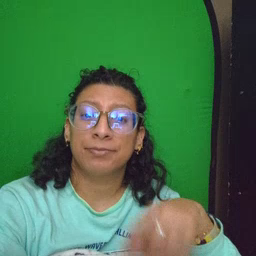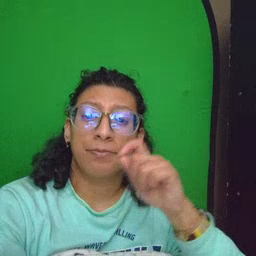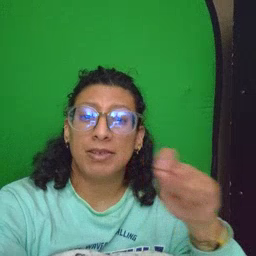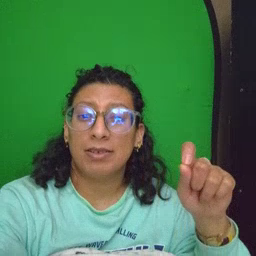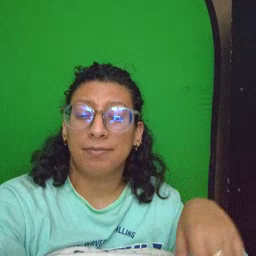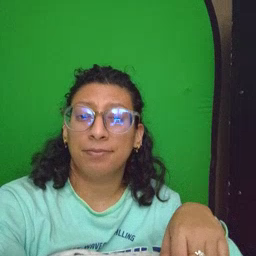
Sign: pen